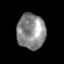
Tissue: skin
Cell type: Epithelial cells
Senescence score: 0.2834
Nuclear area (px): 984
Mean DAPI intensity: 138.29